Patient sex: M
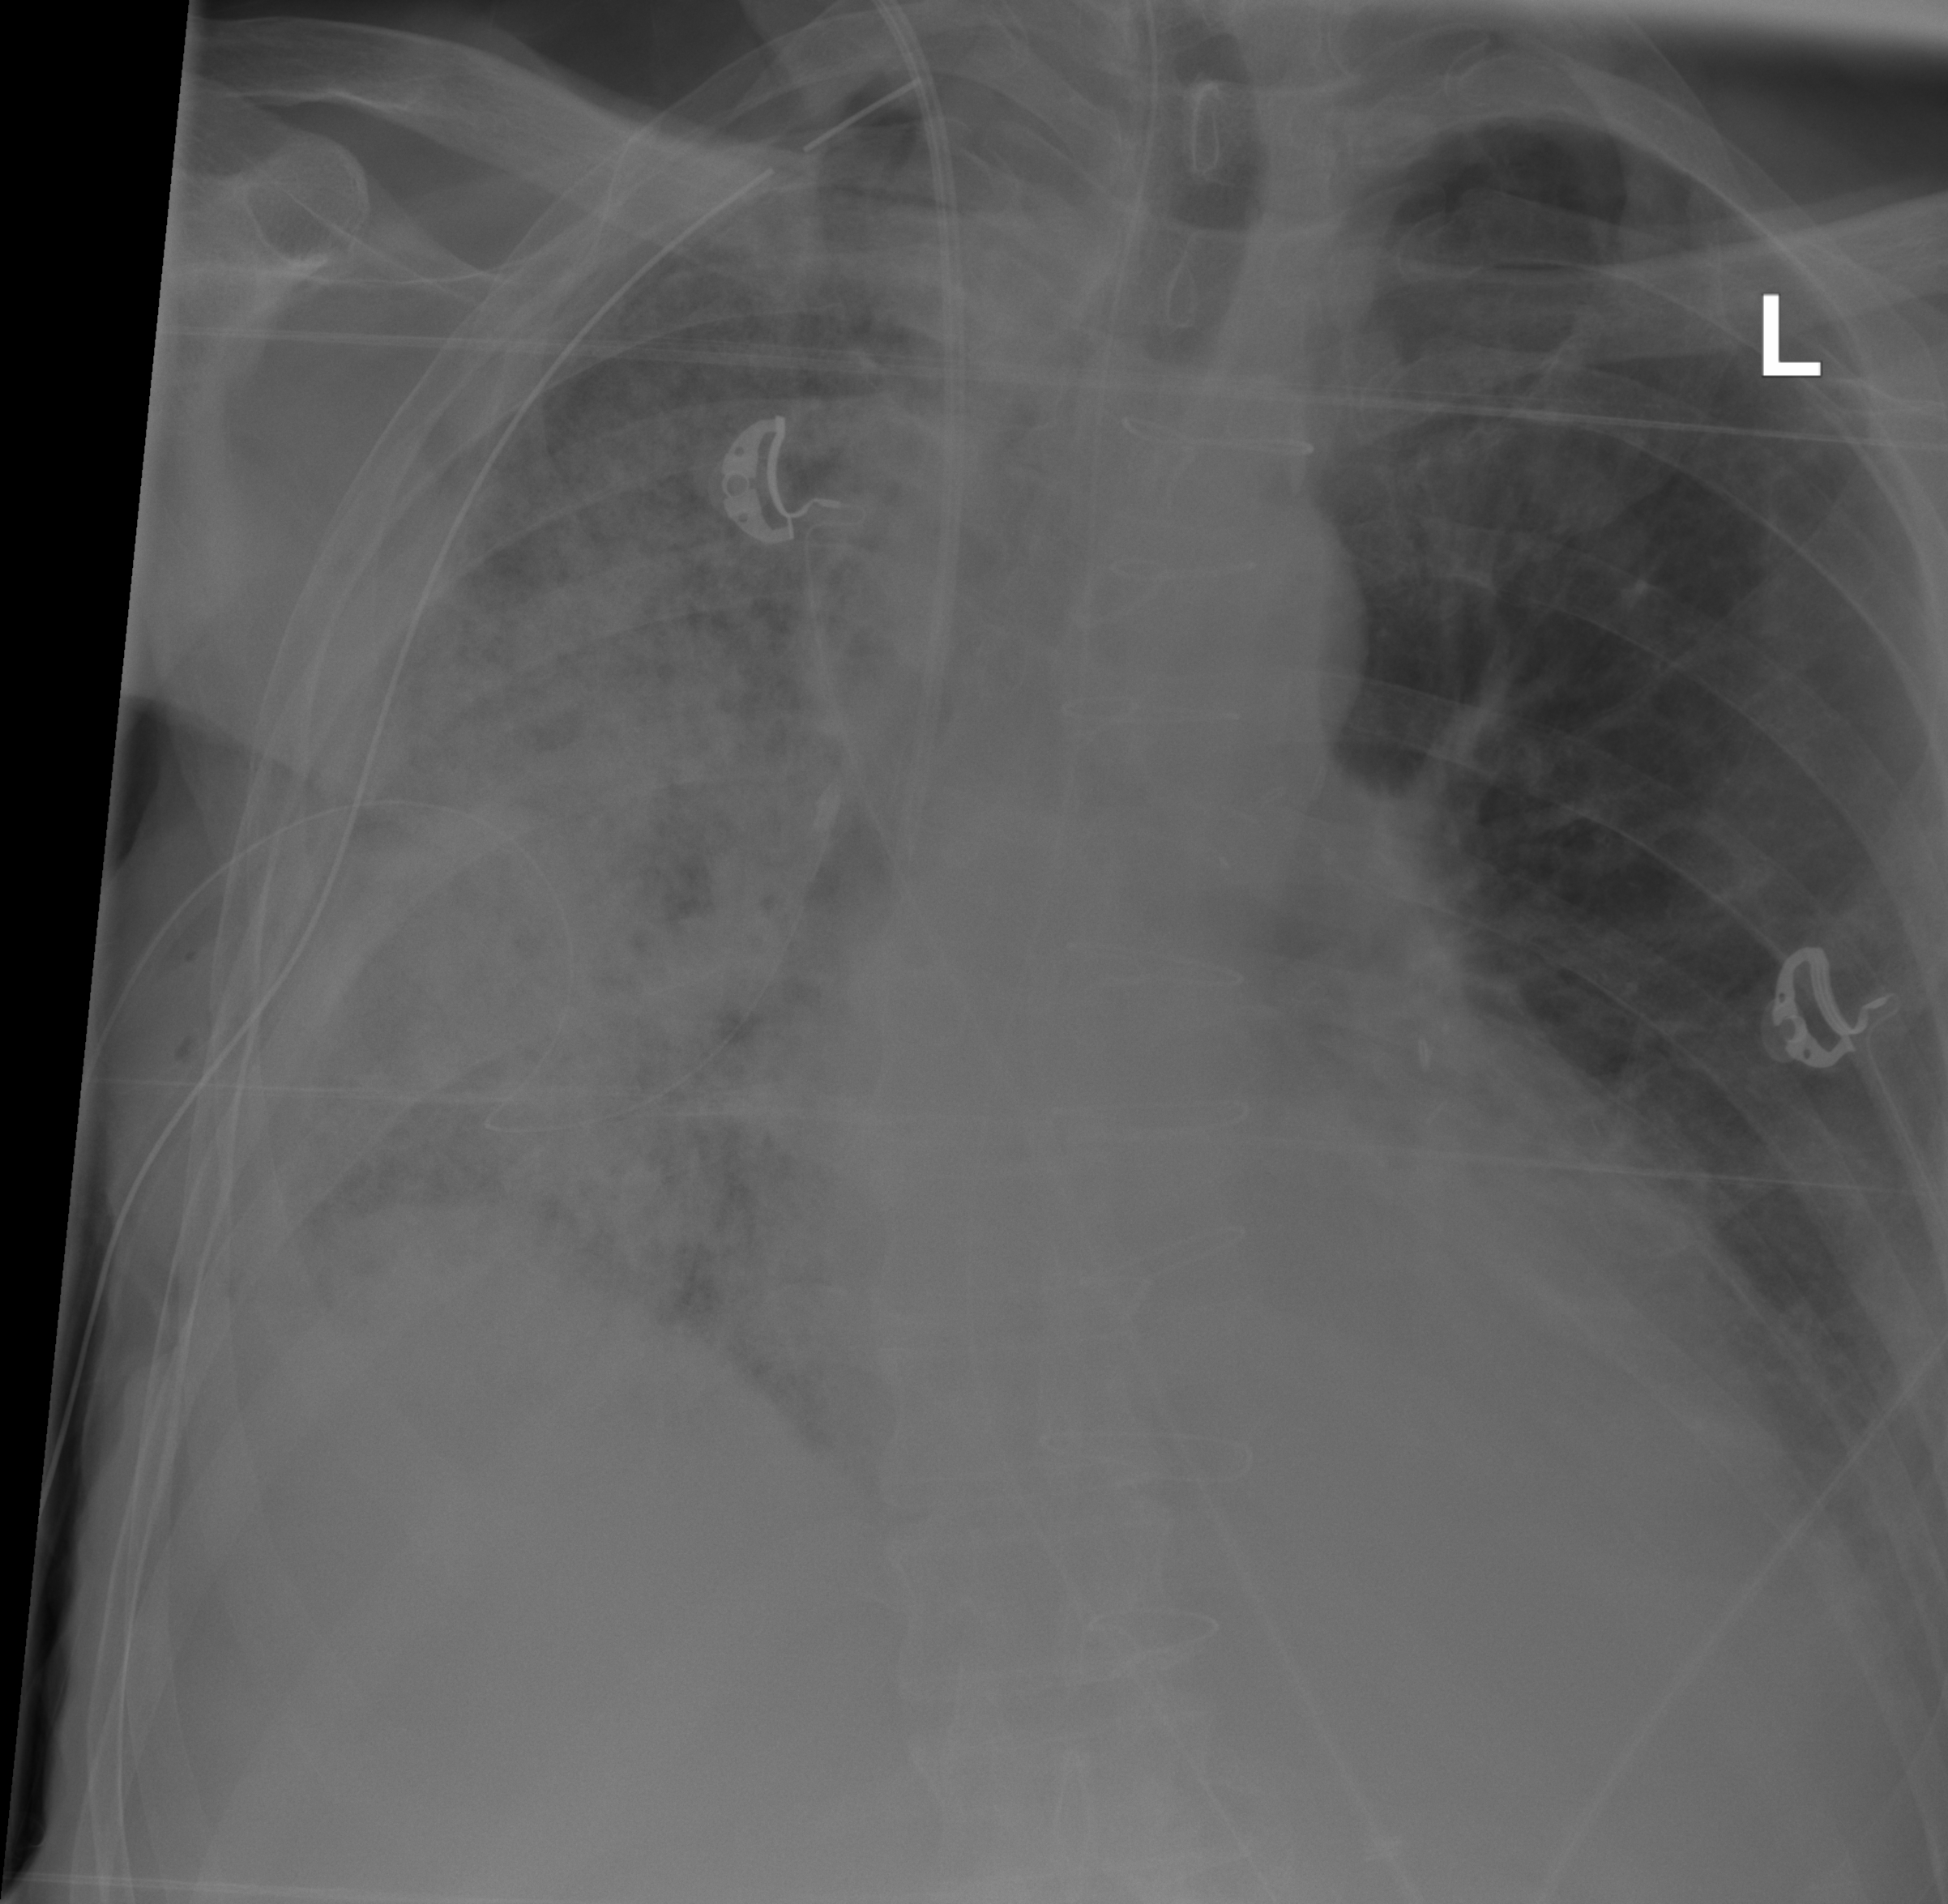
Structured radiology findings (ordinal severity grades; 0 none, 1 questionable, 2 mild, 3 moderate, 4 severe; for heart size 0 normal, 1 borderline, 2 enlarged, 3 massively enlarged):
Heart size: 2
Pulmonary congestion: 2
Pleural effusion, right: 0
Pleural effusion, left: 2
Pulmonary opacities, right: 3
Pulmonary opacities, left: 2
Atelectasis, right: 4
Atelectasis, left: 2